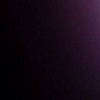
Label: space